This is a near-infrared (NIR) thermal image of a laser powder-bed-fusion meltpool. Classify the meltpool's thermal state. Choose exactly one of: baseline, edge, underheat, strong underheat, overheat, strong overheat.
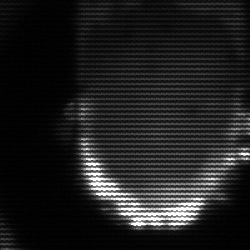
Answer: baseline